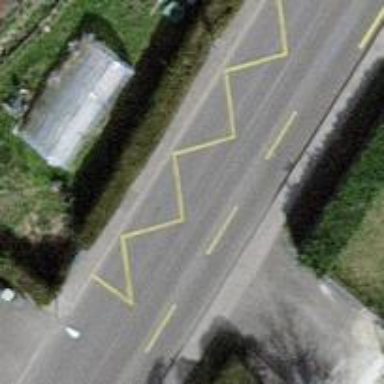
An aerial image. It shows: Bus stop with stop position for public transport.